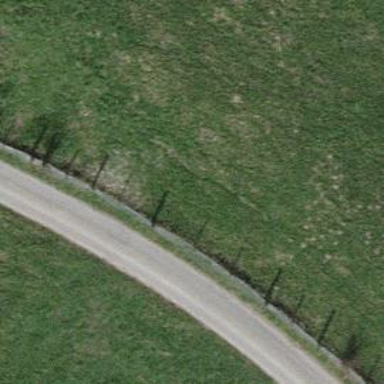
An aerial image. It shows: Paved track with grade1 tracktype.